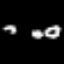
Label: octagon